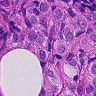
Metastatic tissue present: yes